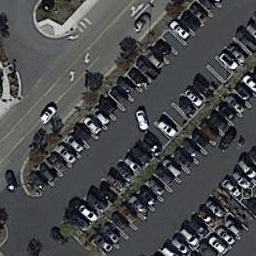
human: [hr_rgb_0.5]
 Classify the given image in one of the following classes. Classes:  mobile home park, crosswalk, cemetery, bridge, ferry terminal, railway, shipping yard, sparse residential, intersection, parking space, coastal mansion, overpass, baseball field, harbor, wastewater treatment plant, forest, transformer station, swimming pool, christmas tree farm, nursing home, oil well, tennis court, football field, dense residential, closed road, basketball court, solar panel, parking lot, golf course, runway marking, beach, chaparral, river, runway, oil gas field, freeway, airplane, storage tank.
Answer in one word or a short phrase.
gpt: parking lot